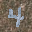
Label: 4